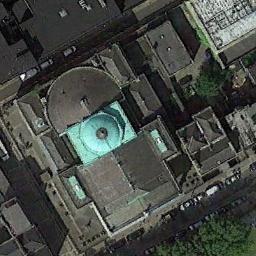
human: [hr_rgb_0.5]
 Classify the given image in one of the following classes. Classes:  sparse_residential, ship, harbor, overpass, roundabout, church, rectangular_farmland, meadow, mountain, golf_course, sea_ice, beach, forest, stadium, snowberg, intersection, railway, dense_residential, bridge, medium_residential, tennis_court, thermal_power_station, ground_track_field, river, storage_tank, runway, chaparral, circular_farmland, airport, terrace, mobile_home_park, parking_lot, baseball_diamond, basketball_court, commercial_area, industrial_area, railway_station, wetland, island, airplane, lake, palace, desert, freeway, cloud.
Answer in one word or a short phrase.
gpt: church